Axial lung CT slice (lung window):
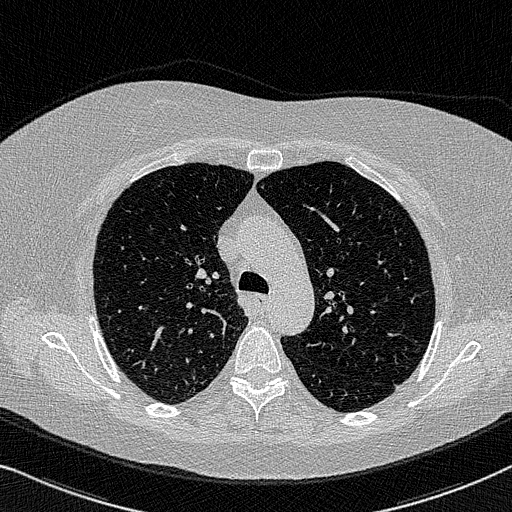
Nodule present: no